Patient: sex M, age 54
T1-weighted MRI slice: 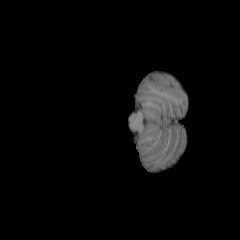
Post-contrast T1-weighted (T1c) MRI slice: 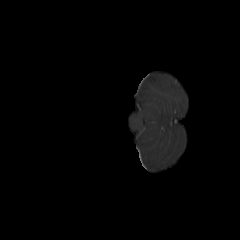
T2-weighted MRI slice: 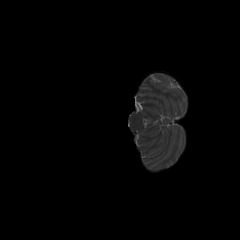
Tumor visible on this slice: no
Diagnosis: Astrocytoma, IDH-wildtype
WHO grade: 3